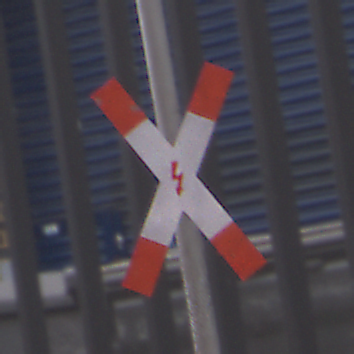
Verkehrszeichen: Andreaskreuz
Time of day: MorningAfternoon
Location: Outdoor (Urban)
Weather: Overcast
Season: NotSpecified
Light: Natural